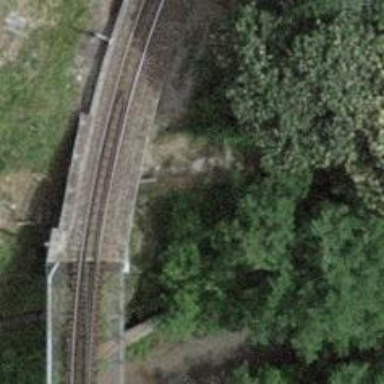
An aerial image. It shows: Path that goes through tunnel.